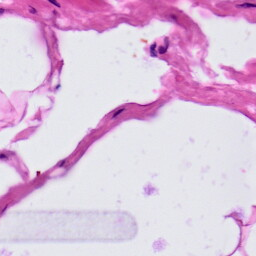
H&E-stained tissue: Prostate